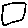
Label: square